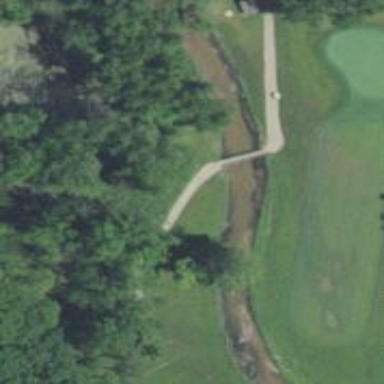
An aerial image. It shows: Path for both roads and golfers.